Field crop: maize
Growth stage: 2
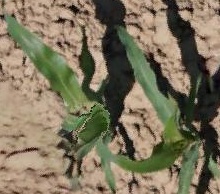
Species: maize